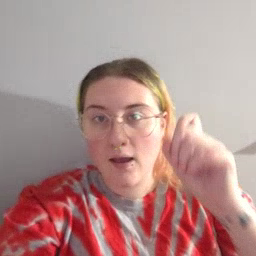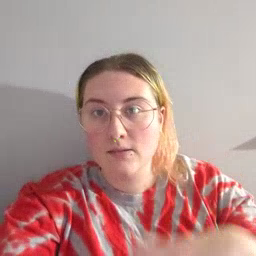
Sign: because